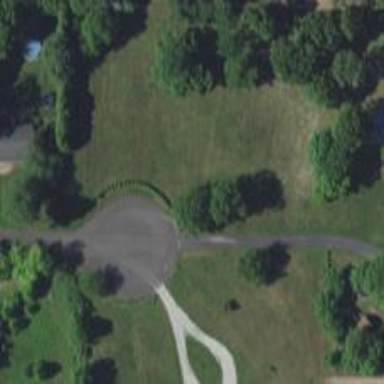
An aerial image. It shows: Turning circle on the road.